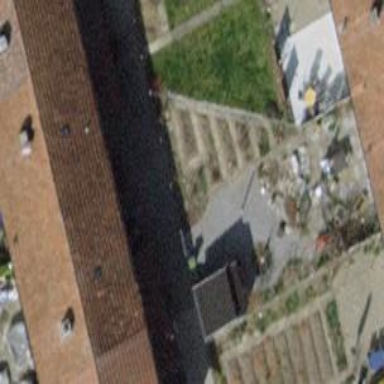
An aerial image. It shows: Terrace-style building with gabled roof.